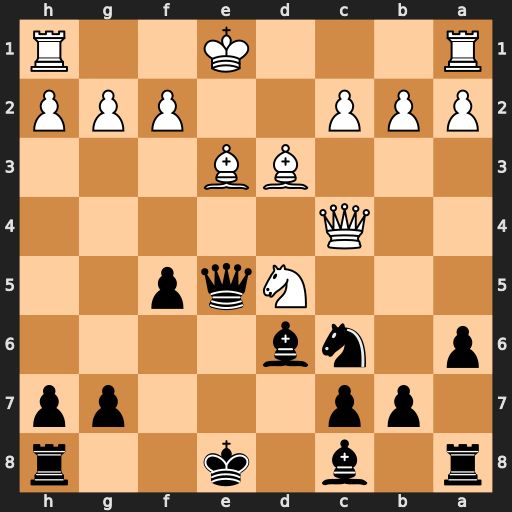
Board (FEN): r1b1k2r/1pp3pp/p1nb4/3Nqp2/2Q5/3BB3/PPP2PPP/R3K2R
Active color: b
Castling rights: KQkq
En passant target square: -
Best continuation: Be6 f4 Qxd5 Qxd5 Bxd5